Question: I'm currently working on a project which involves ViewDeck by Inferis.
I'm looking to create the Facebook style menu interface. However i can't seem to manage to keep the titlebar local instead of globally for the deckController.
So basically, i'm having a rootviewcontroller which pushes a login view controller on stack. Nothing fancy. but when i'm logged in, it needs to push the IIViewDeckController on stack, but without all the navigation bars
How it codes:
'''
neighbourhoodViewController *nextViewController = [[neighbourhoodViewController alloc] initWithNibName:@"neighbourhoodViewController" bundle:nil];
menuViewController *leftViewController = [[menuViewController alloc] initWithNibName:@"menuViewController" bundle:nil];
IIViewDeckController* deckController = [[IIViewDeckController alloc] nitWithCenterViewController:nextViewController leftViewController:leftViewController];
deckController.leftSize = 100.0f;
[self.navigationController pushViewController:deckController animated:YES];
'''
The outcomming is the following screenshot:

As you can see the menu is "in the viewcontroller" but it needs to be outside, so the navigation bar should slide right together with the middle TableViewController
I've tried to hide all the navigationbars but nothing seems to work. Also i've tried launching it from app delegate, since that's in the example. It works. However, i need to run it from the Login View Controller.
Thnx
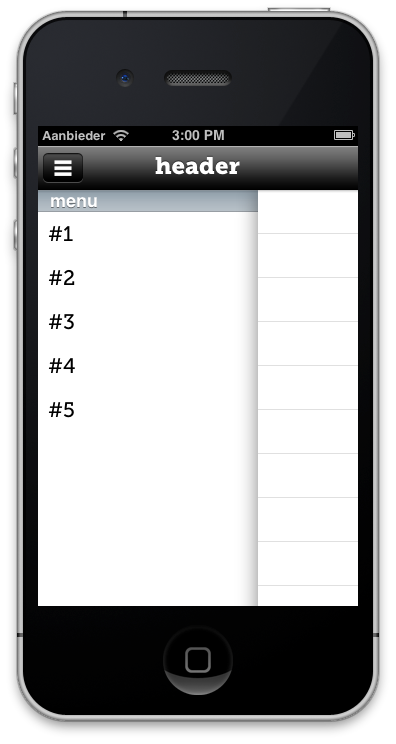
Answer: You need to rearrange your structure slightly.
Make the IIViewDeckController the rootViewController of you app and set it's centreController to be your UINavigationController.
Have your LoginViewController be the topViewController of your UINavigationController at the beginning, thus showing the Login view to start with.
If you don't want to see the NavigationBar at Login add this to your LoginViewController:
'''
-(void)viewWillAppear:(BOOL)animated {
[super viewWillAppear:animated];
[self.navigationController setNavigationBarHidden:YES animated:YES];
}
-(void)viewWillDisappear:(BOOL)animated {
[super viewWillDisappear:animated];
[self.navigationController setNavigationBarHidden:NO animated:YES];
}
'''
To prevent any ViewDeck actions when at Login do this in your ViewDeck's delegate:
'''
- (BOOL)viewDeckController:(IIViewDeckController*)viewDeckController shouldOpenViewSide:(IIViewDeckSide)viewDeckSide {
UINavigationController *navController = (UINavigationController*)self.centerController;
if([[navController viewControllers] count] < 2) {
return NO;
}
return YES;
}
'''
Obviously then when the user successfully logs in you just need to push your 'neighbourhoodViewController' onto the stack. And when they log out pop it back off again.